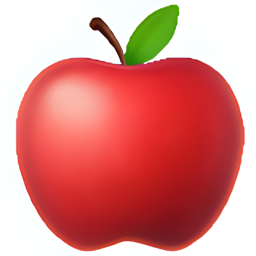
Name: red apple
Emoji: 🍎
Group: Food & Drink
Sub-group: food-fruit